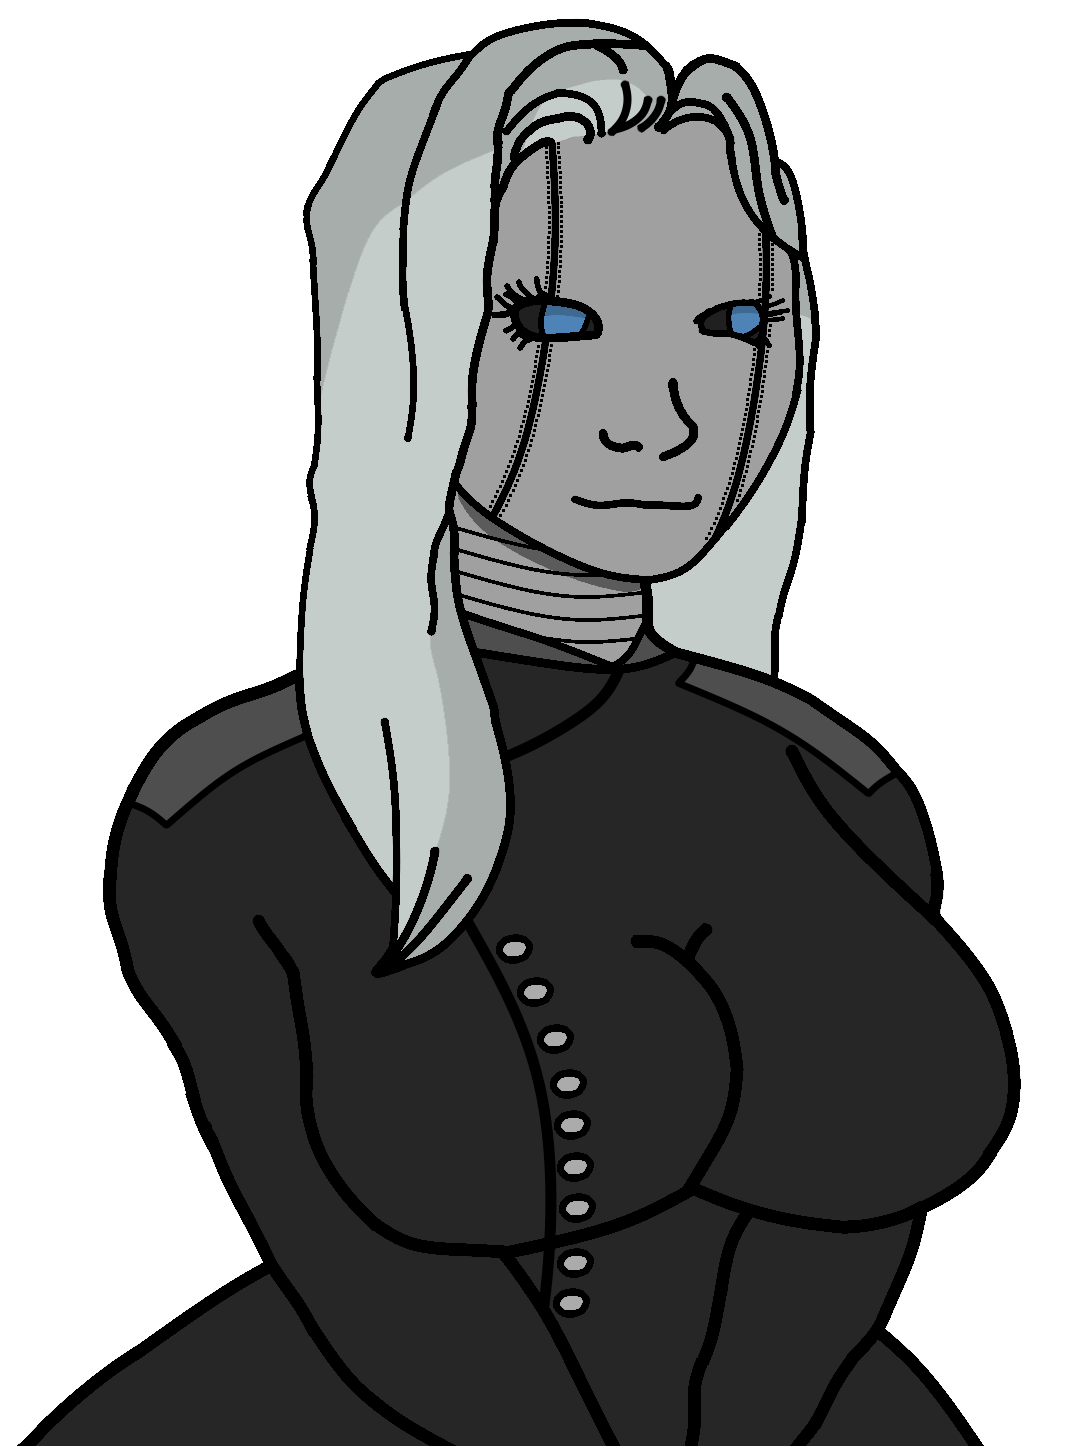
Label: 5_Trad_Wife